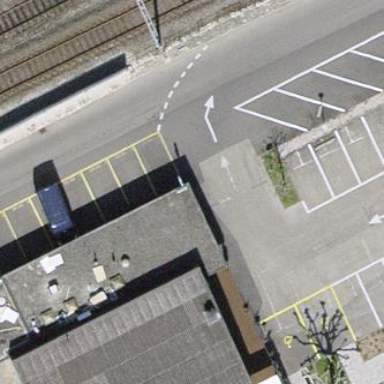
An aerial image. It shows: Street side parking area.